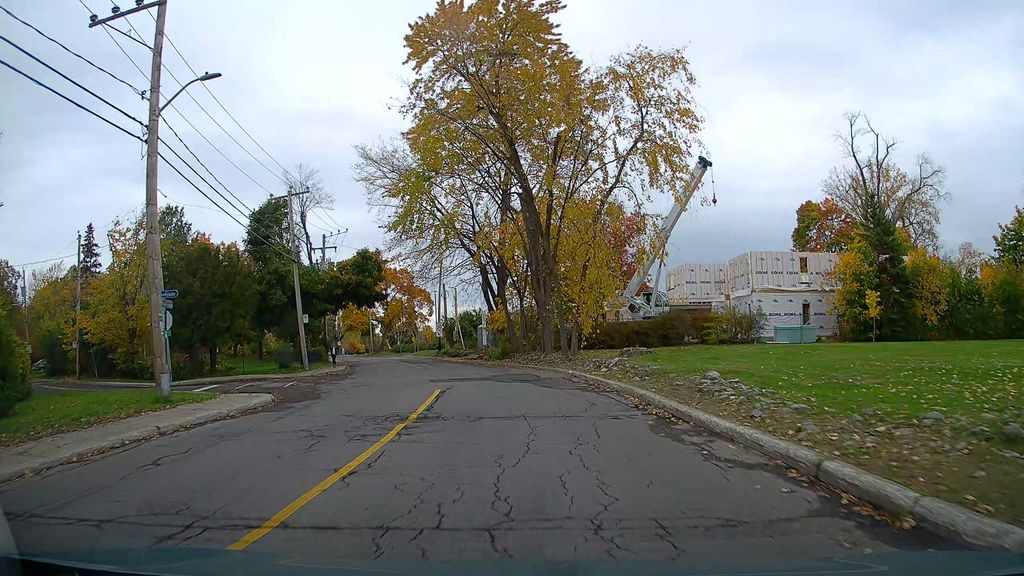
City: montreal